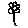
Label: flower